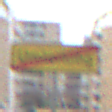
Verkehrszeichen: EndeDerUmleitungsankuendigung
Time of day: MorningAfternoon
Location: Outdoor (Urban)
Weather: Overcast
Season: NotSpecified
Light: Natural